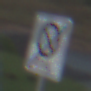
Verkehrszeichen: EndeEingeschraenktesHalteverbotZone
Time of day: SunriseSunset
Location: Outdoor (RoadRail)
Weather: PartlyCloudy
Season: NotSpecified
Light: Natural